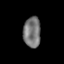
Tissue: lung
Cell type: Epithelial cells
Senescence score: 0.2203
Nuclear area (px): 522
Mean DAPI intensity: 117.837